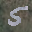
Label: 5